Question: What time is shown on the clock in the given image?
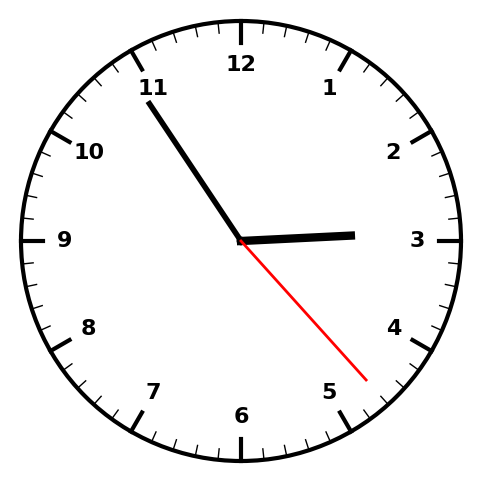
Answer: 02:54:23